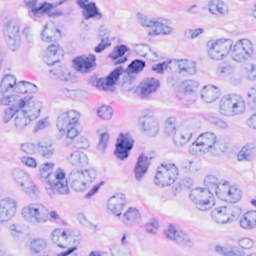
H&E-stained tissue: Breast